Question: I have problem with my homework,
how to change the value of edittext based on spinner value,
so if the spinner value is "A" then the edittext will filled by "1"
I am new to android application, so I don't understand how to change it.
>
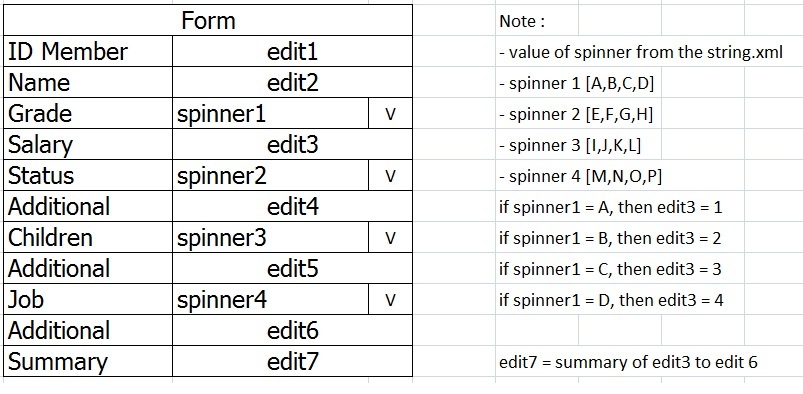
Answer: You can use like following.
'''
spinner.setOnItemSelectedListener(new OnItemSelectedListener() {
public void onItemSelected(AdapterView<?> arg0, View arg1,
int arg2, long arg3) {
// TODO Auto-generated method stub
if (spinner.getSelectedItem().toString().equals("A")) {
editText.setText("1");
} else if (spinner.getSelectedItem().toString().equals("B")) {
editText.setText("2");
}
}
public void onNothingSelected(AdapterView<?> arg0) {
// TODO Auto-generated method stub
}
});
'''
I hope this will help you.